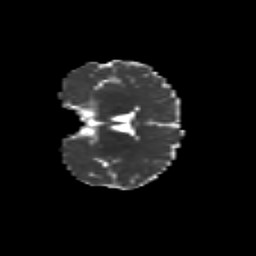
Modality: MD
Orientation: coronal
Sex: female
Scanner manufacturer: siemens
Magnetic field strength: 3 T
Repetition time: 5 s
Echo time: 0.071 s